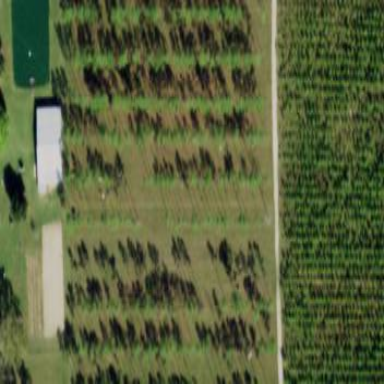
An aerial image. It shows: Plant nursery cultivating trees.